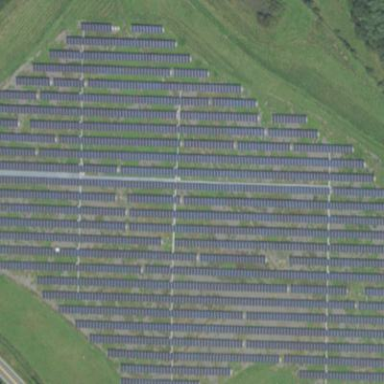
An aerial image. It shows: Solar photovoltaic power plant surrounded by fence.